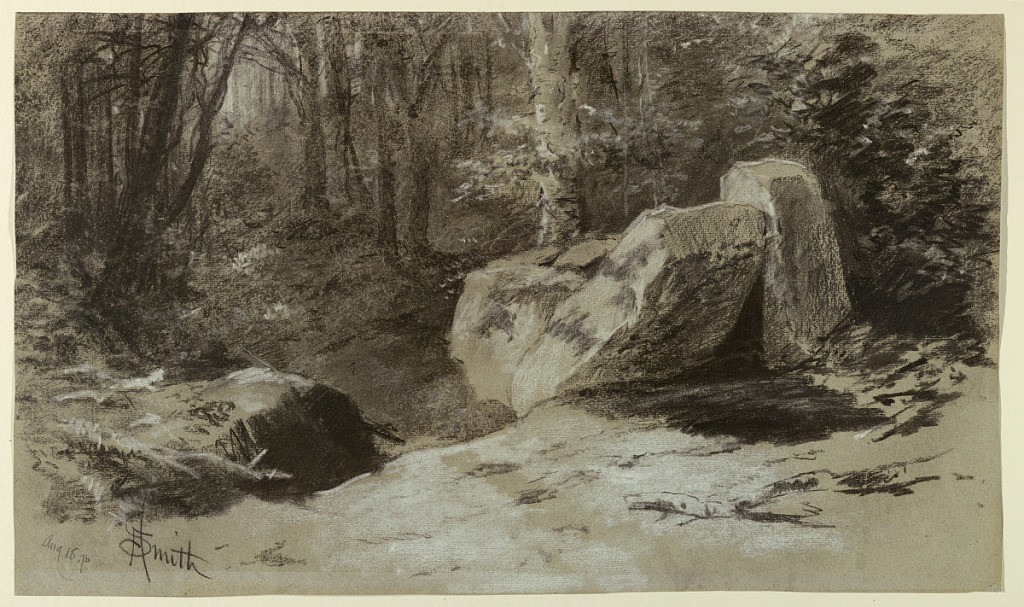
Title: Rocks in the Woods
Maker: Francis Hopkinson Smith, American, 1838–1915
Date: August 18, 1876
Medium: Charcoal, black and white chalk on gray paper
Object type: Drawing
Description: Horizontal view of woods showing several large rocks in the foreground and the lower parts of the trunks of trees in the background.